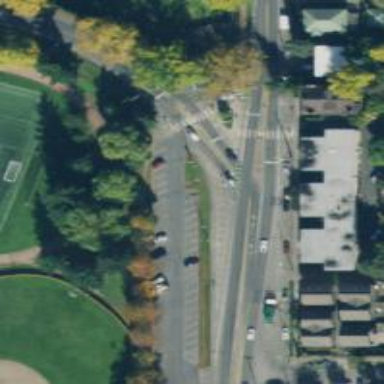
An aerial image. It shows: Footway located on traffic island.